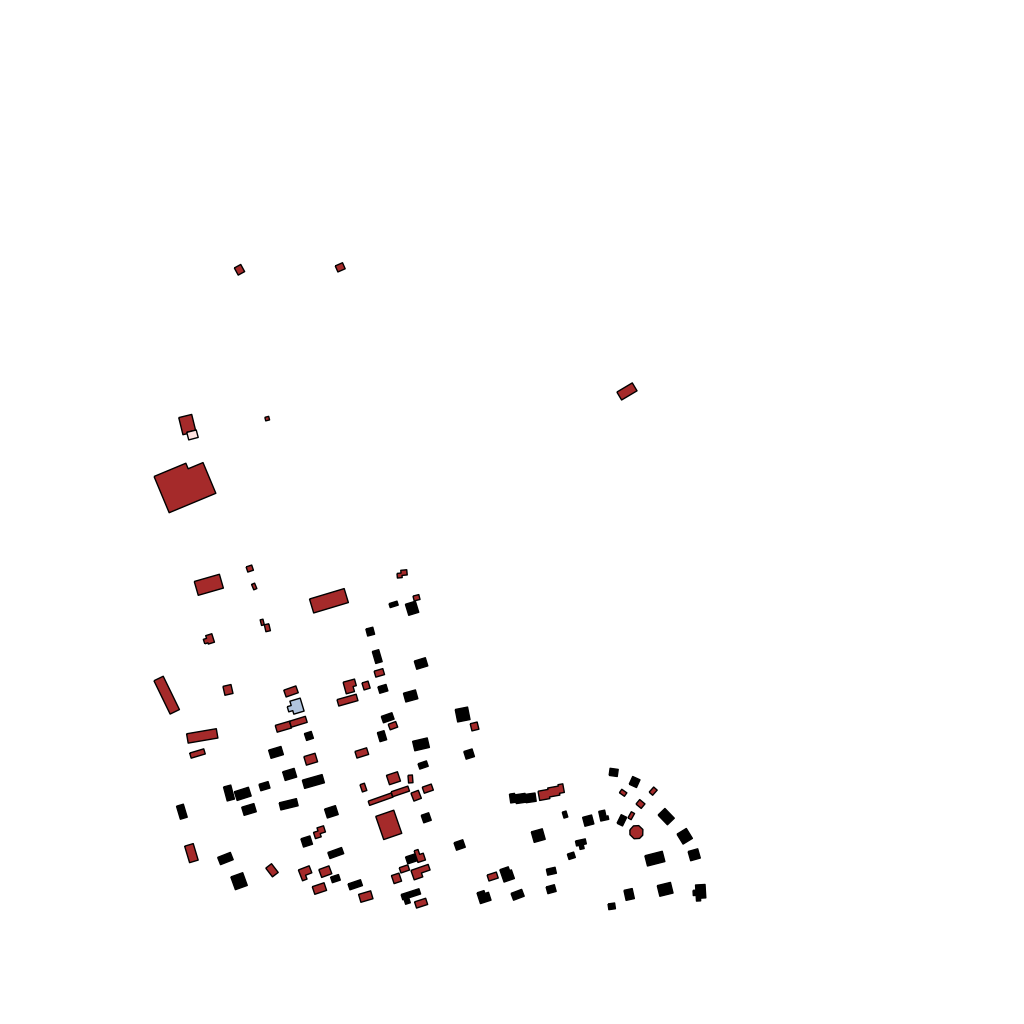
Tags: overhead vector_map, agriculture, business, industrial, recreation, residential, special, individual_rise, low_rise, density_1, Building, Facility, Gas, Post, 1.0 km²